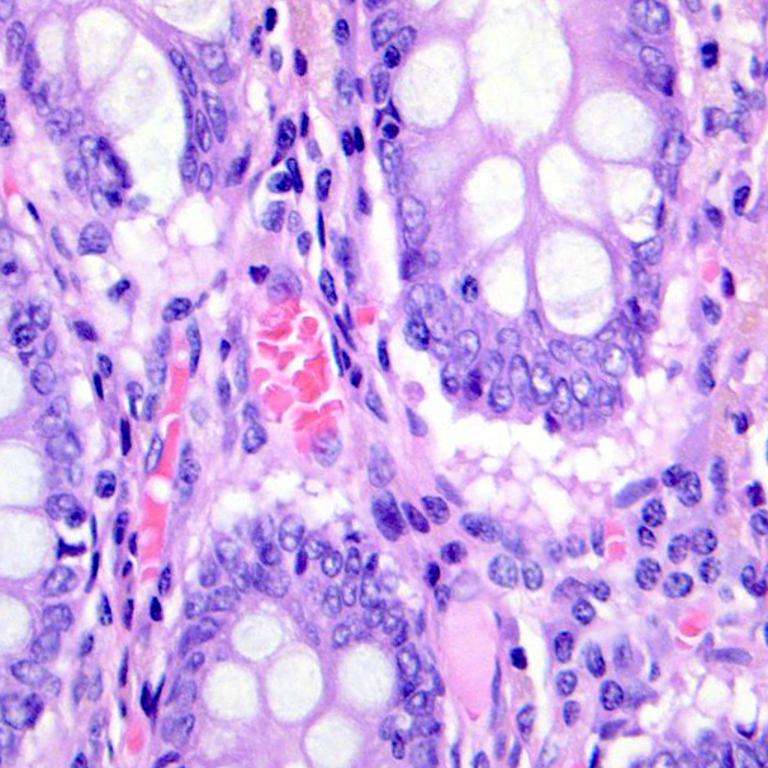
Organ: colon
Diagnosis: benign